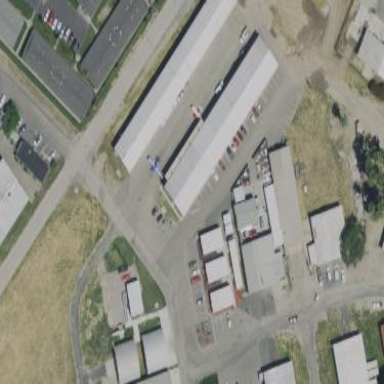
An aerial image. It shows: Transportation building.